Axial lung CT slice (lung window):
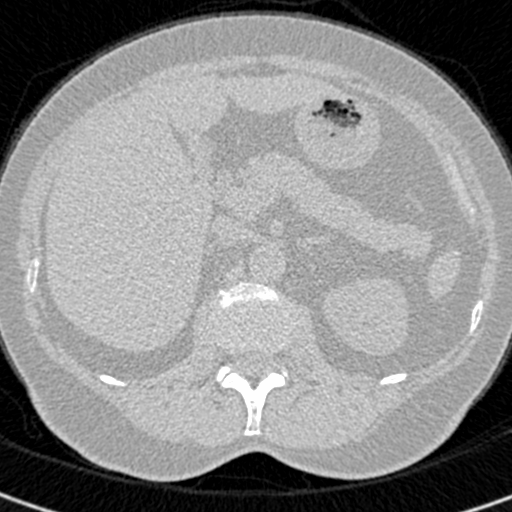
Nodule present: no